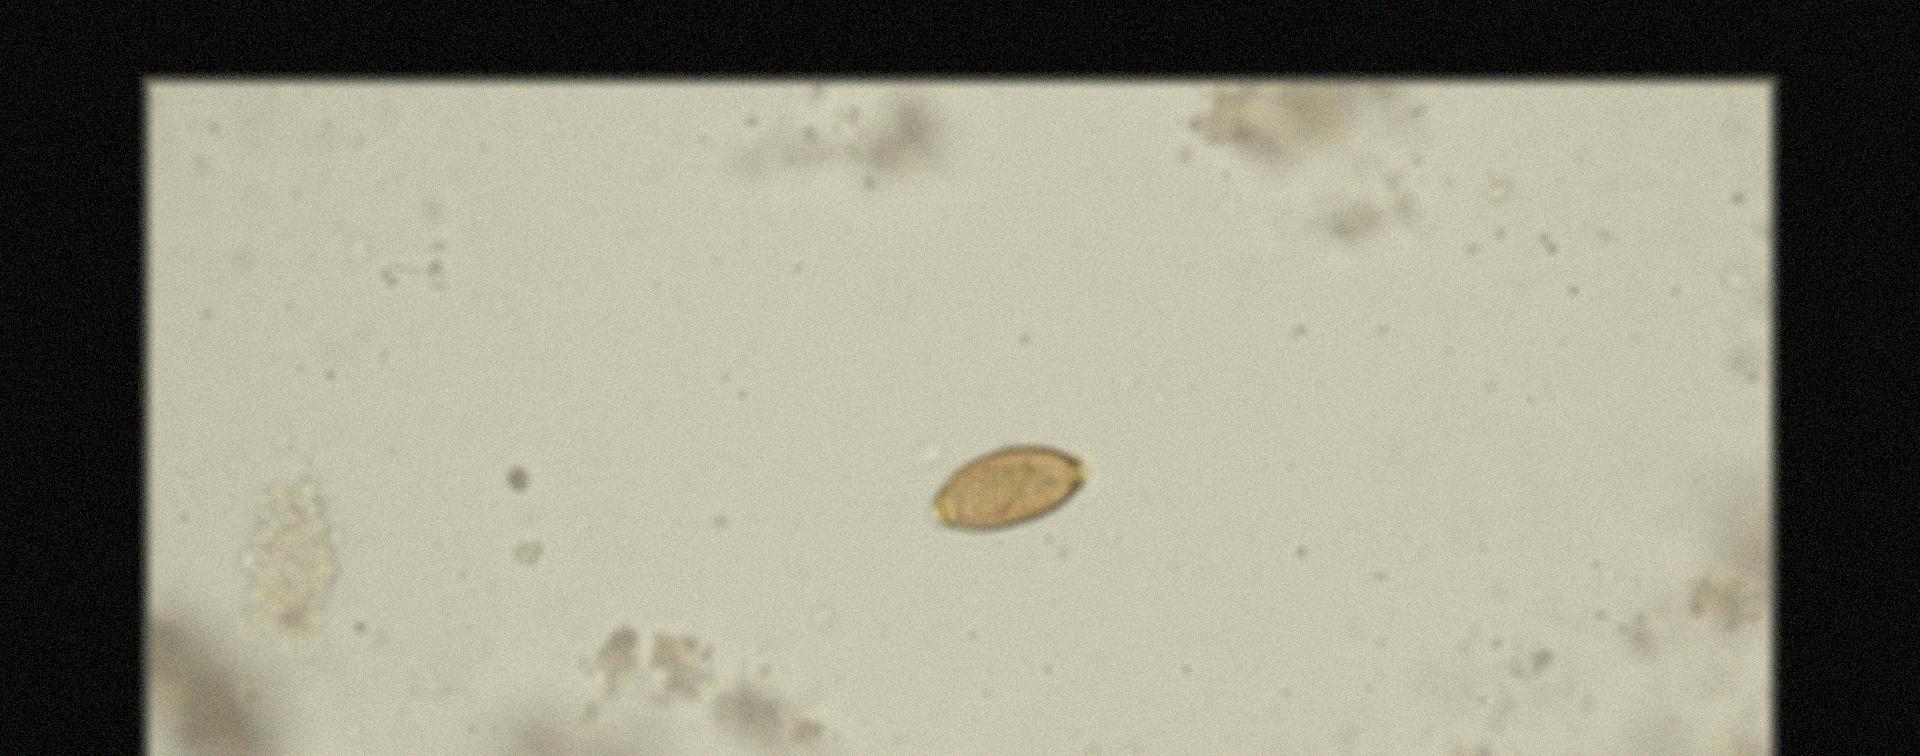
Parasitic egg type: Trichuris trichiura